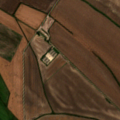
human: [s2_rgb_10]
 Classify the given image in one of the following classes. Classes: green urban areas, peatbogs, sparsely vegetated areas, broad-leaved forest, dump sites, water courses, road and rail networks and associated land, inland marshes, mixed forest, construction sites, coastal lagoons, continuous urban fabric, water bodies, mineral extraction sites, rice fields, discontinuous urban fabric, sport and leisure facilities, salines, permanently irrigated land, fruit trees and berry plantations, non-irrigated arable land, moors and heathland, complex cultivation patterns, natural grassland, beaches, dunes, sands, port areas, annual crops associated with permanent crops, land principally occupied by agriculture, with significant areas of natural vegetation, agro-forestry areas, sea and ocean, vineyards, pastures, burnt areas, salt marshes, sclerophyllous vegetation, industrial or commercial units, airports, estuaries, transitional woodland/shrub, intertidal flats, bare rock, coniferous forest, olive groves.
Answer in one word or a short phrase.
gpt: non-irrigated arable land